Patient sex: M
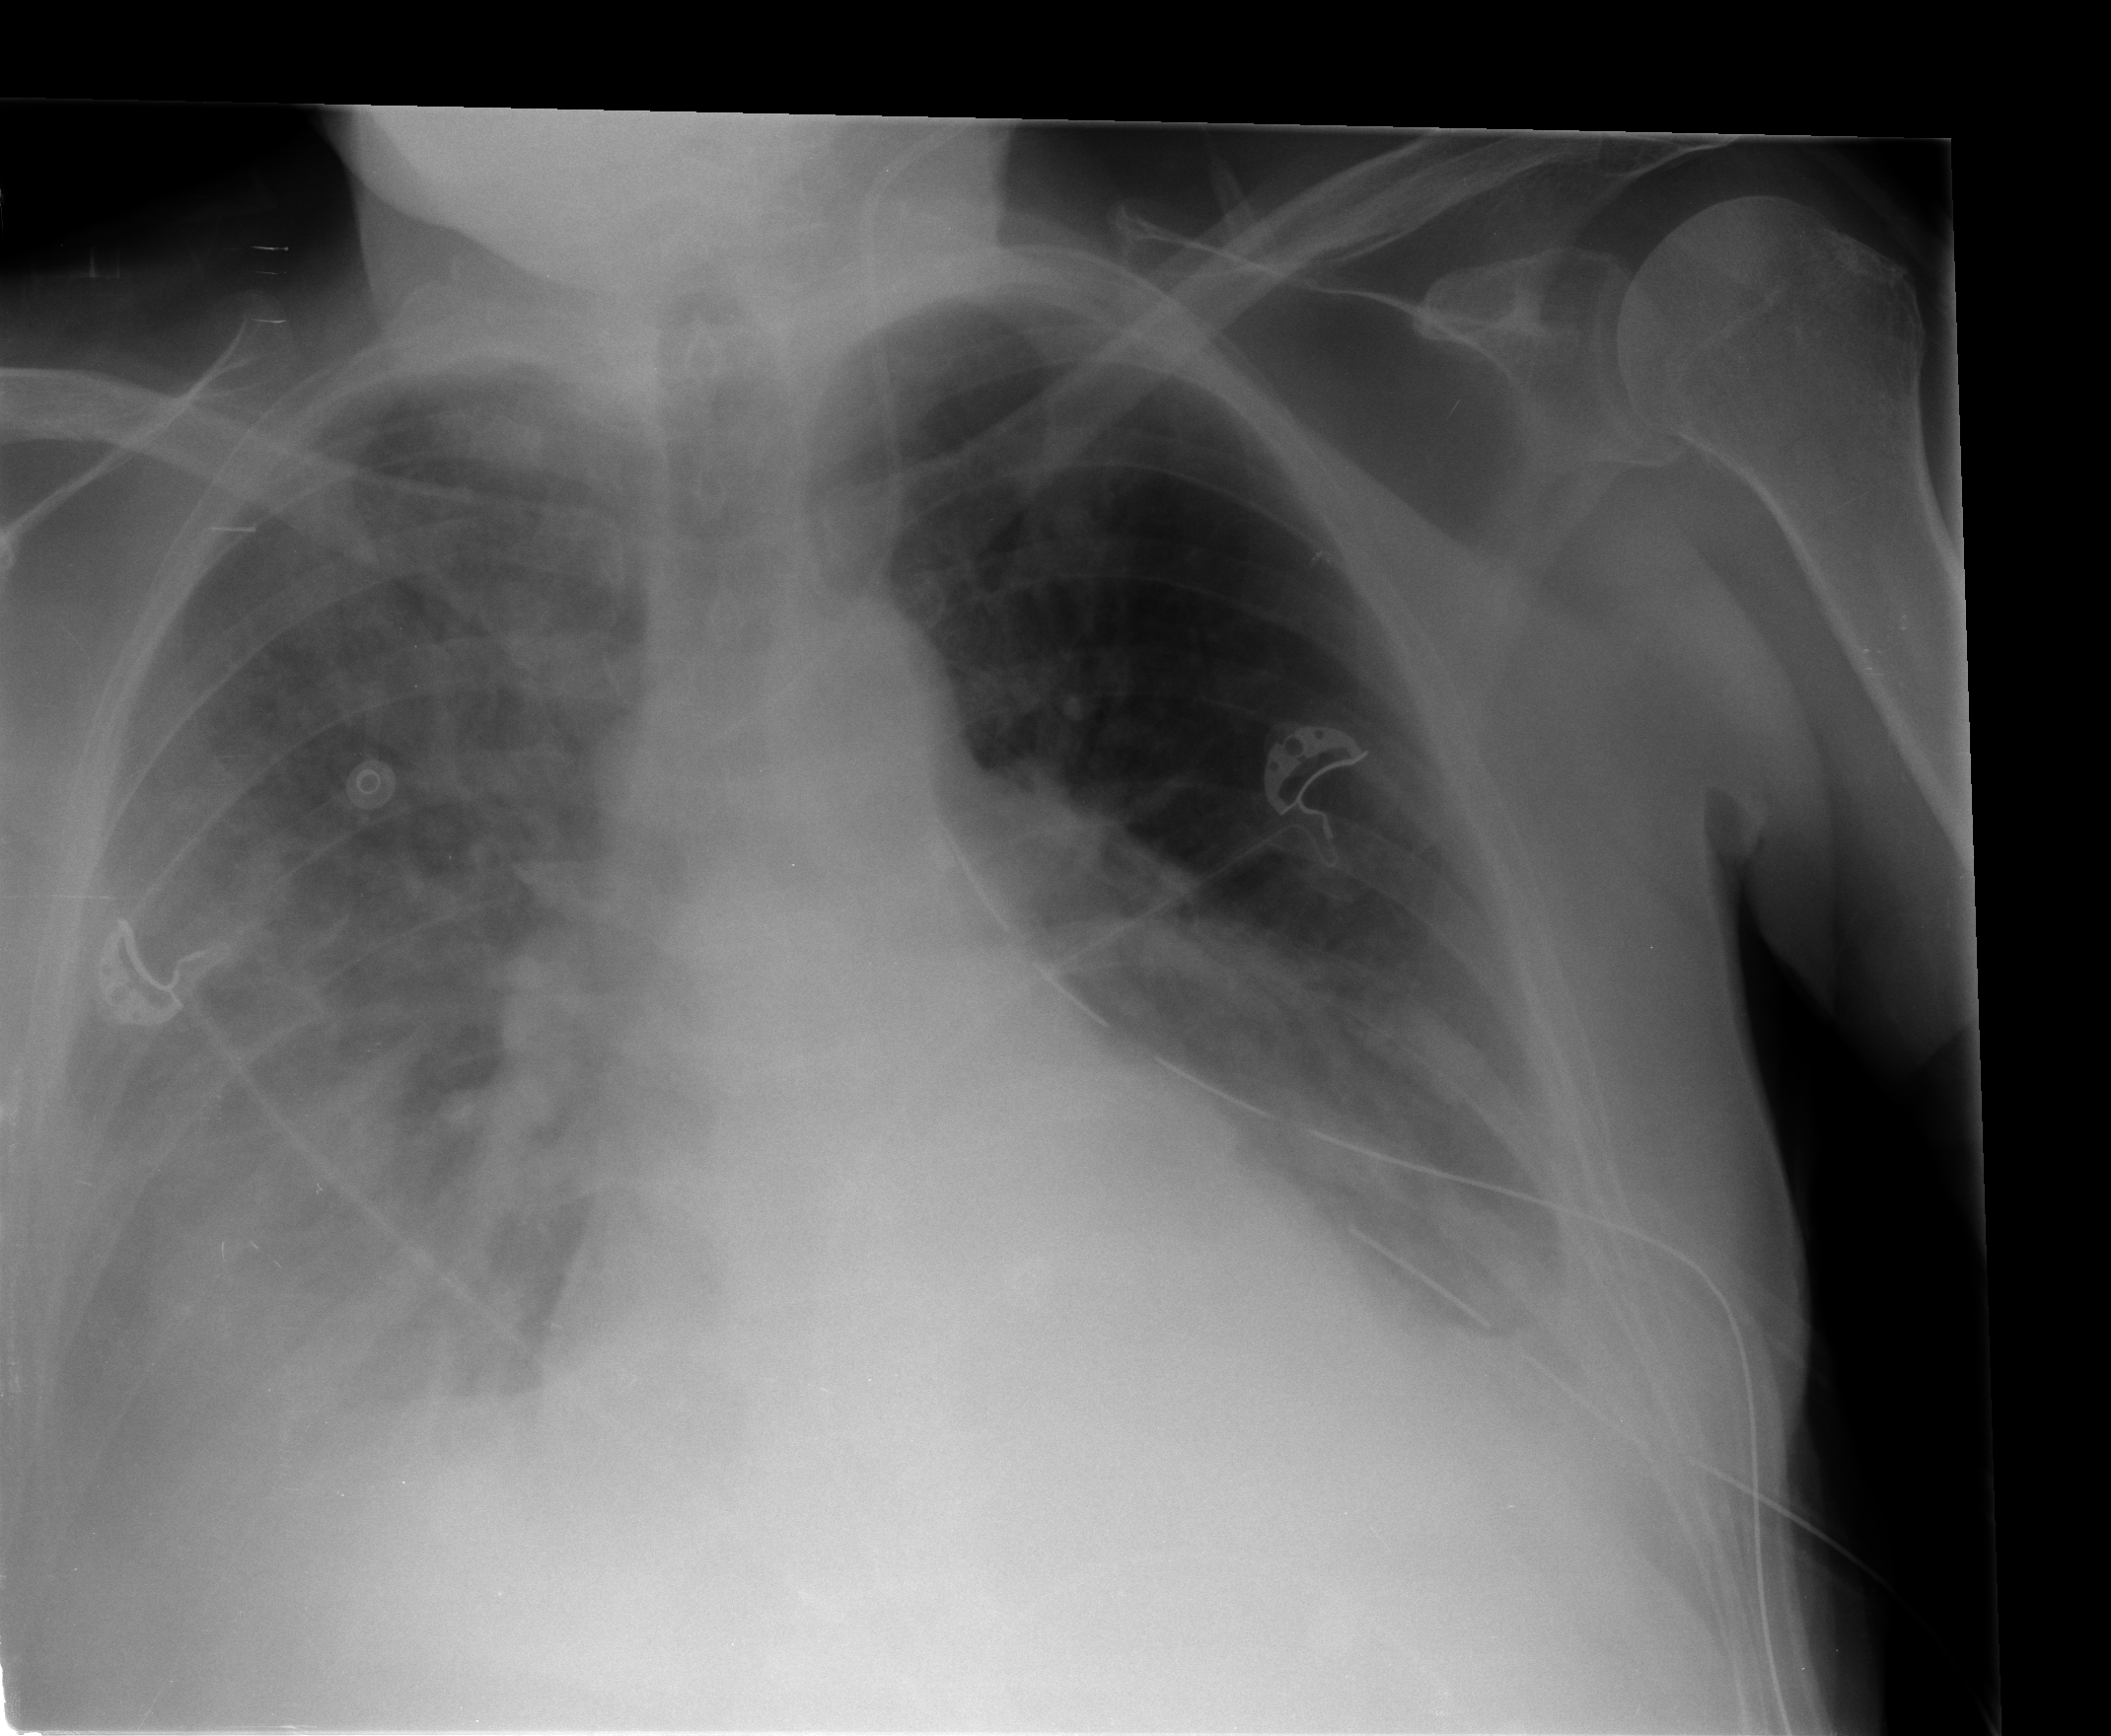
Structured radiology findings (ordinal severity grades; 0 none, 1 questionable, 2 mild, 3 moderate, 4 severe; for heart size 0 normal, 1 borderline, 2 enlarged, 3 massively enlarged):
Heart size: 2
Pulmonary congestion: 2
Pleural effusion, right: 3
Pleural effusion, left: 2
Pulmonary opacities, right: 3
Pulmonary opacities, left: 0
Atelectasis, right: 2
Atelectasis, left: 2